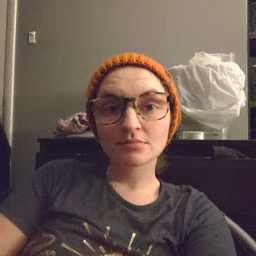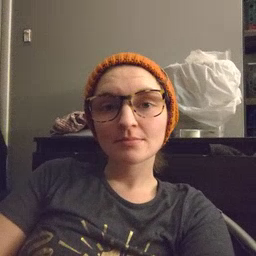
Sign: many